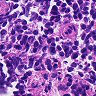
Metastatic tissue present: no